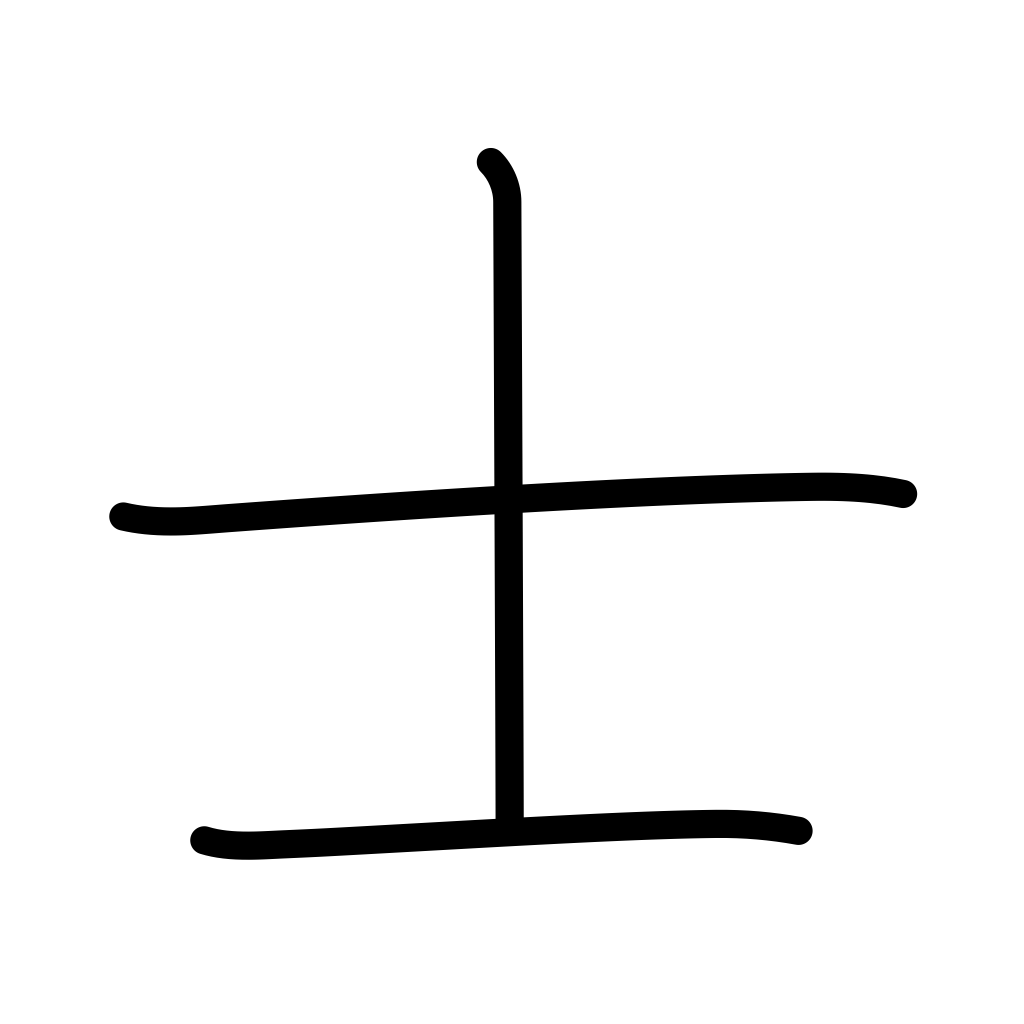
Meaning: gentleman, scholar, samurai